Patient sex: F
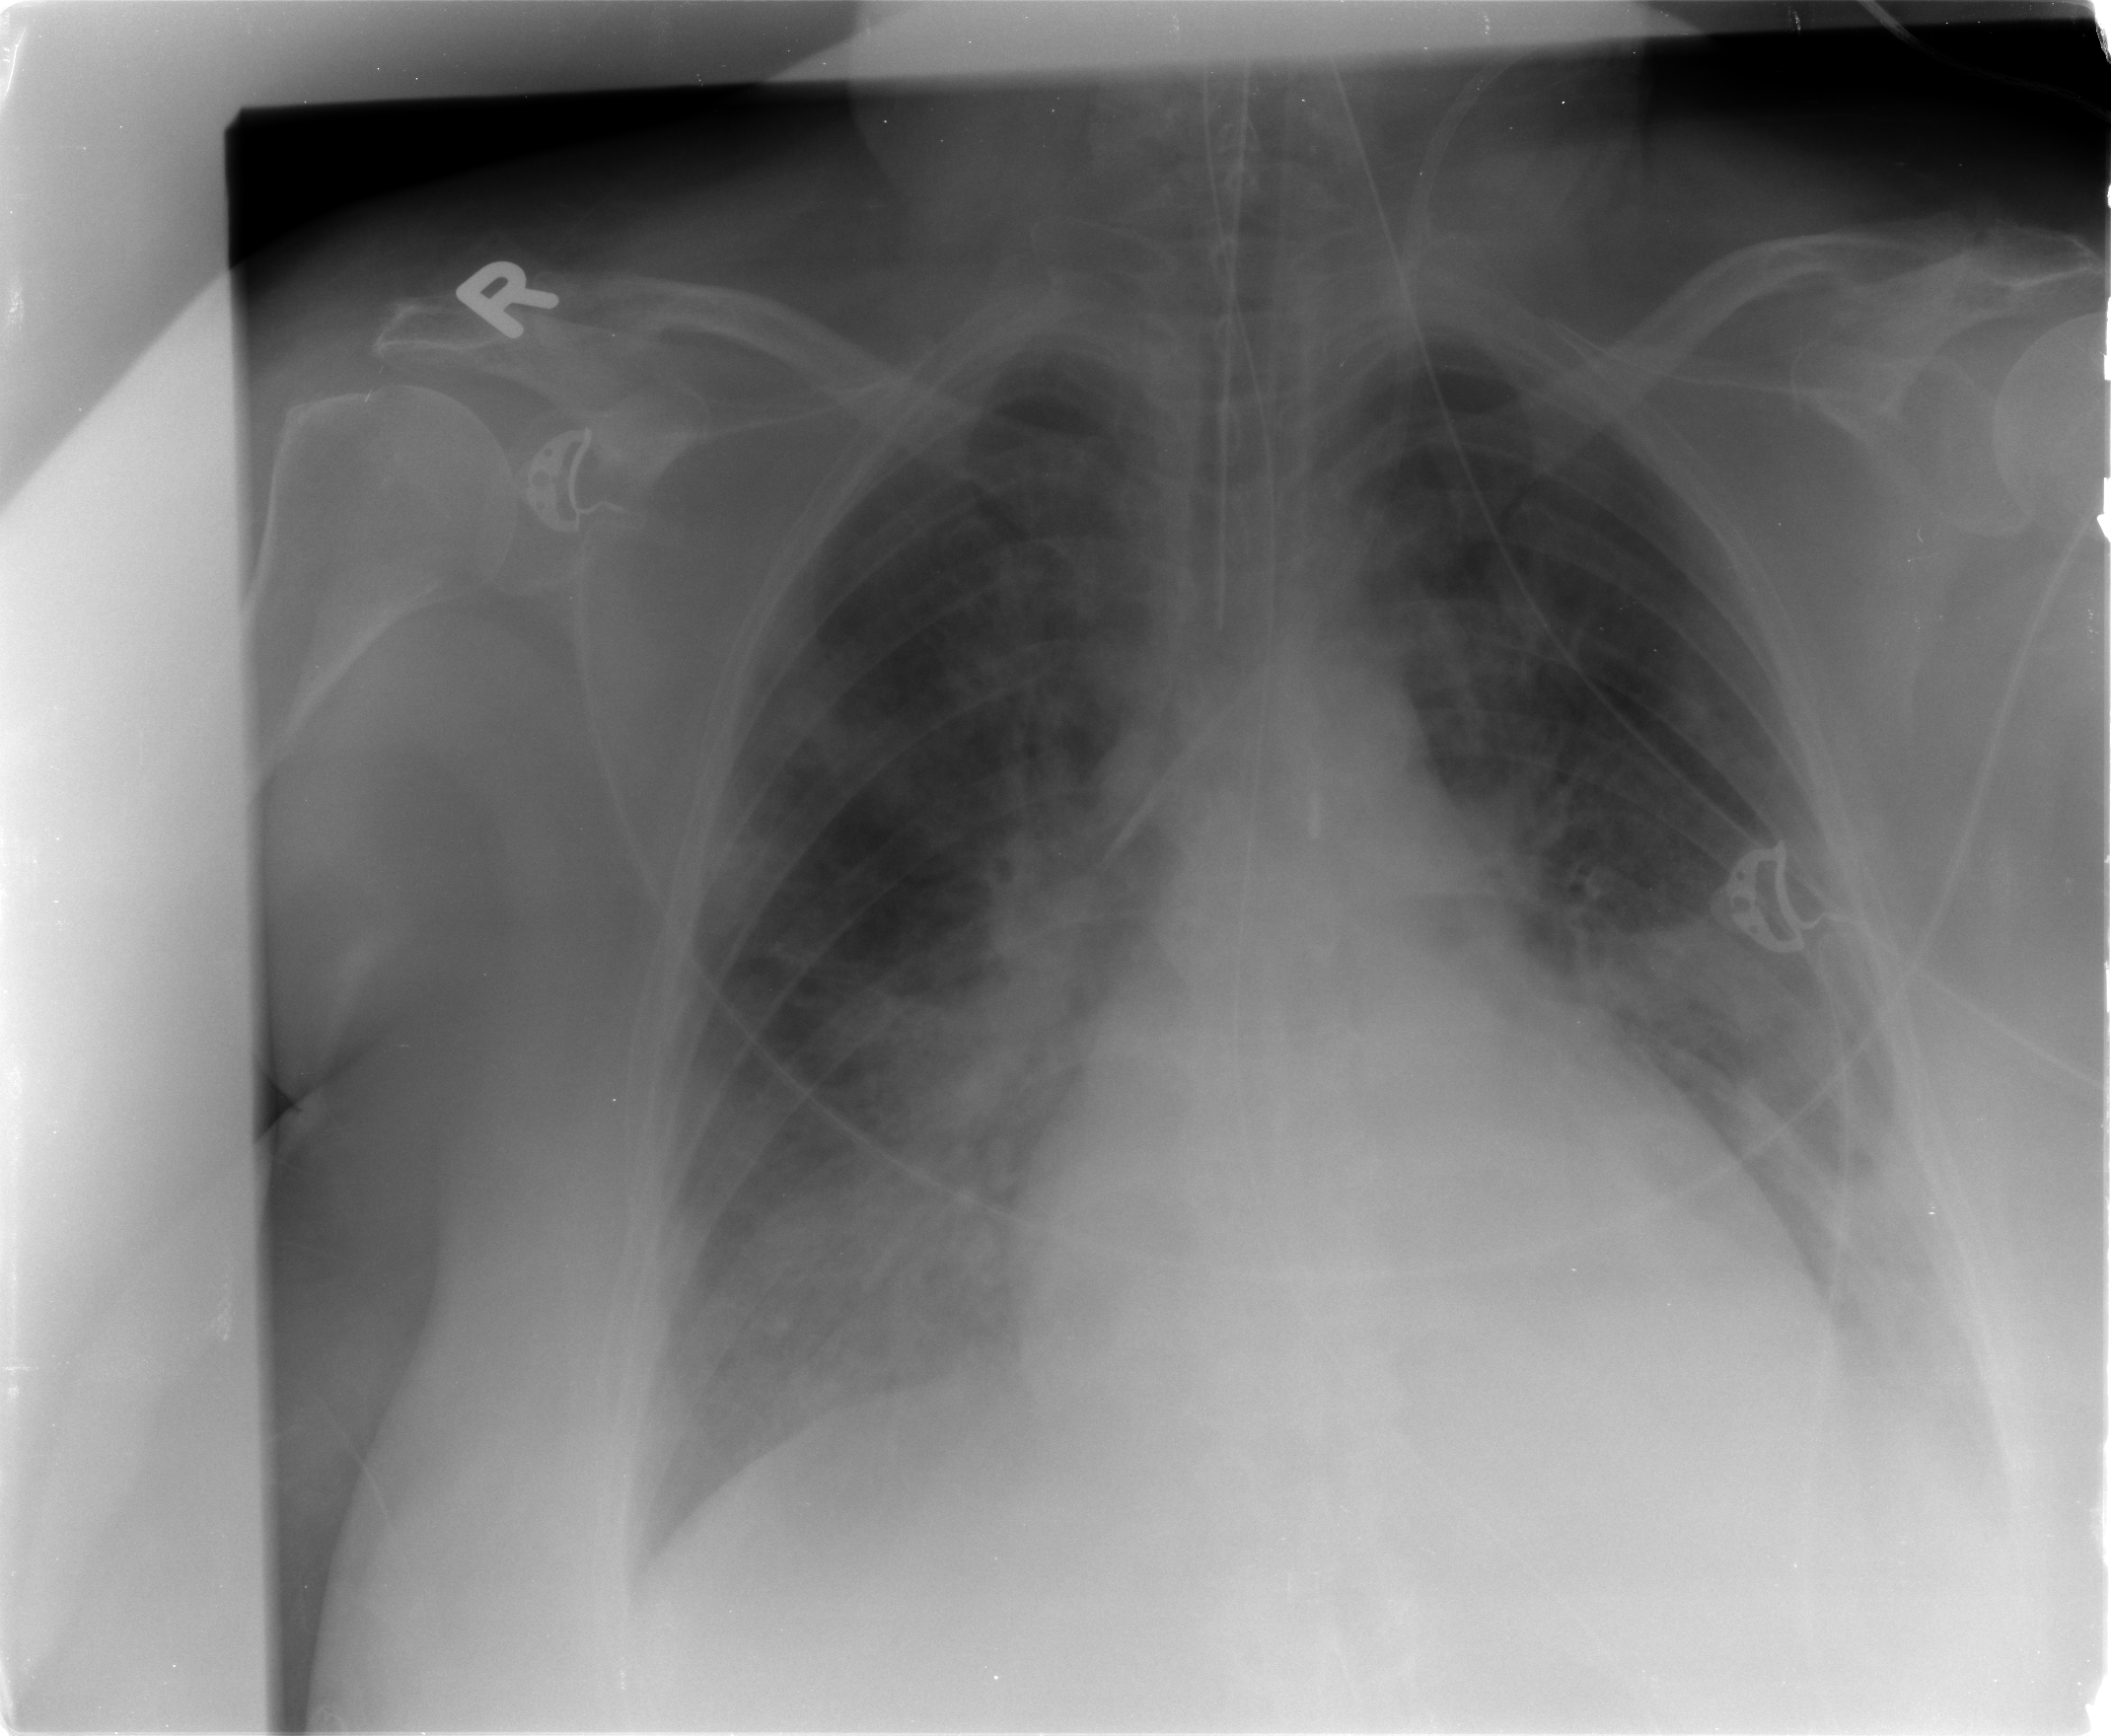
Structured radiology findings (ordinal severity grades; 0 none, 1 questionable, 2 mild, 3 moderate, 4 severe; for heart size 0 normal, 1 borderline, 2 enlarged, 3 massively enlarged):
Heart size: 2
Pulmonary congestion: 3
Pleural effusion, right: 2
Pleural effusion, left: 2
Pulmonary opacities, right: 3
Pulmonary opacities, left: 3
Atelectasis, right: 3
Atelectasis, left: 3